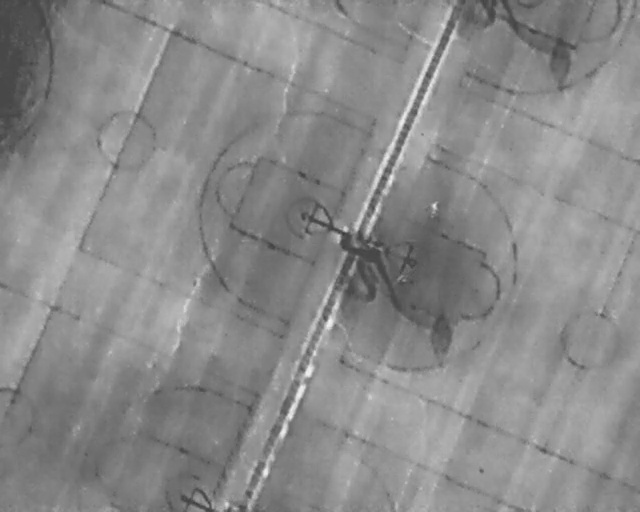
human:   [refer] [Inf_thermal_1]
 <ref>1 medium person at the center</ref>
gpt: <box>[[65, 39, 69, 41, 2]]</box>